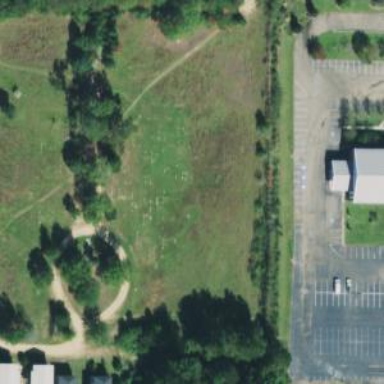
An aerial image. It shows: Cemetery with graves.